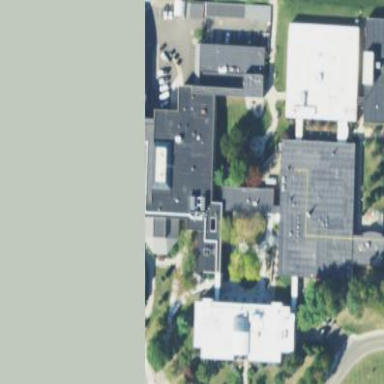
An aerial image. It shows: College building.